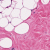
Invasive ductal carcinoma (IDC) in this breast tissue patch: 0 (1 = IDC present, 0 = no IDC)